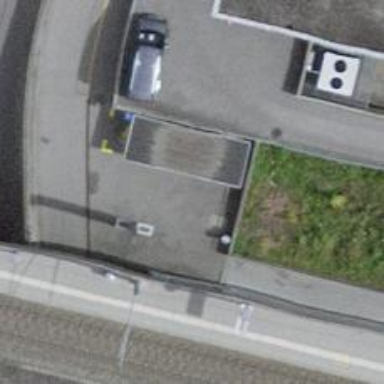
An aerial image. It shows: Halt on the railway.